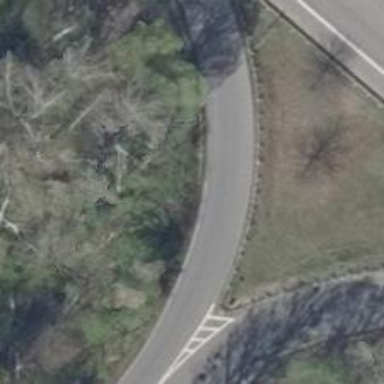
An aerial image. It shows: Asphalt trunk link road.